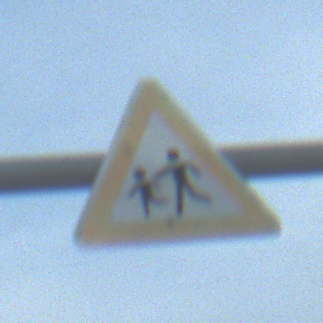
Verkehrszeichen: KinderRechts
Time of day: SunriseSunset
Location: Outdoor (Beach)
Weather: PartlyCloudy
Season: NotSpecified
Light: Natural